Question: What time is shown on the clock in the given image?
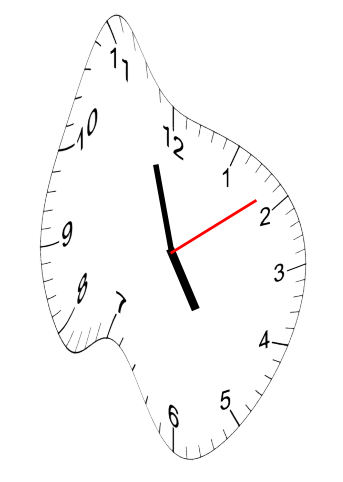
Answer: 04:57:09